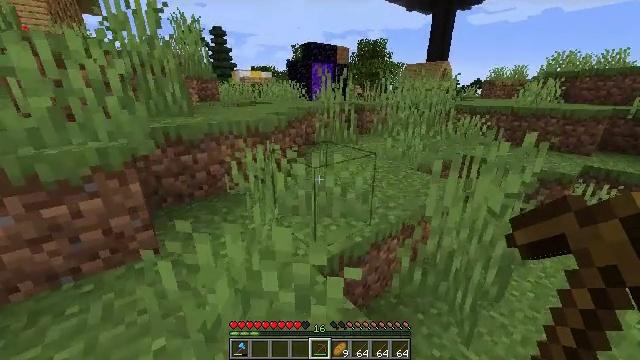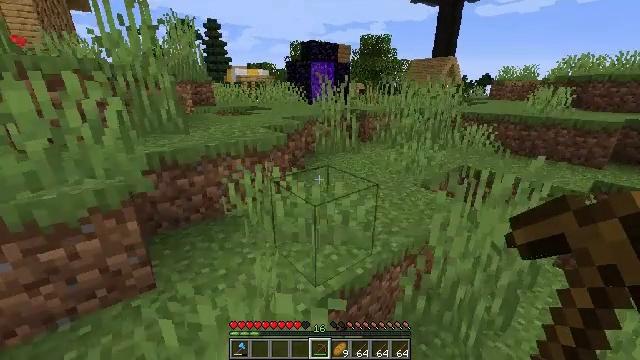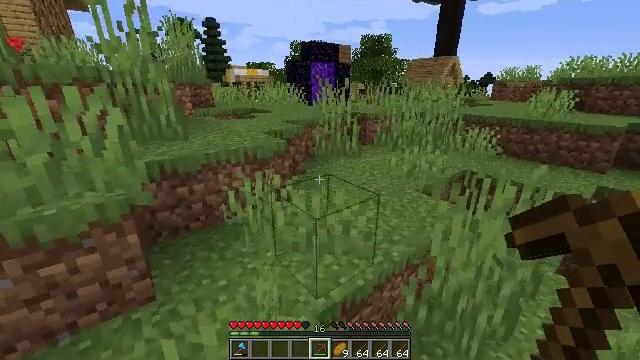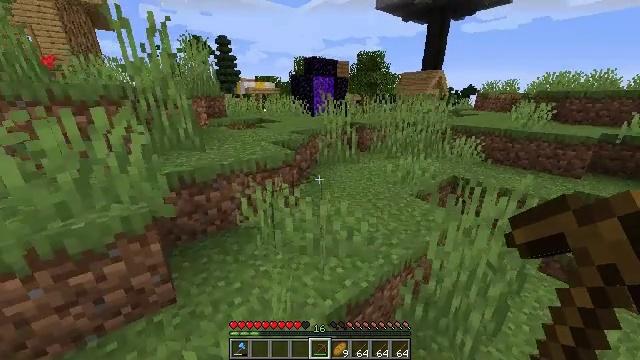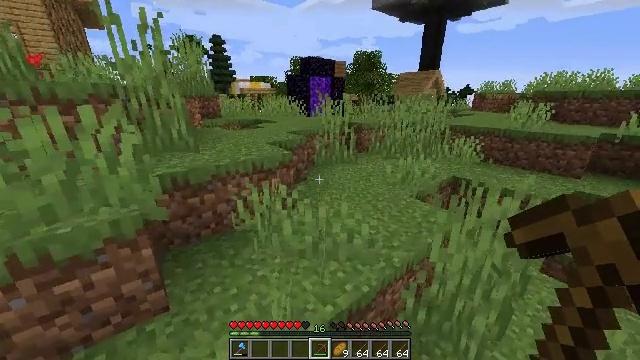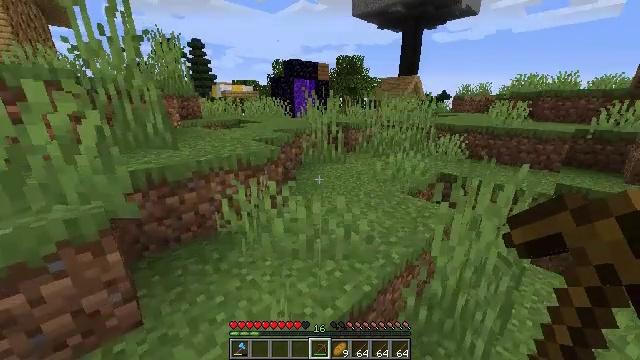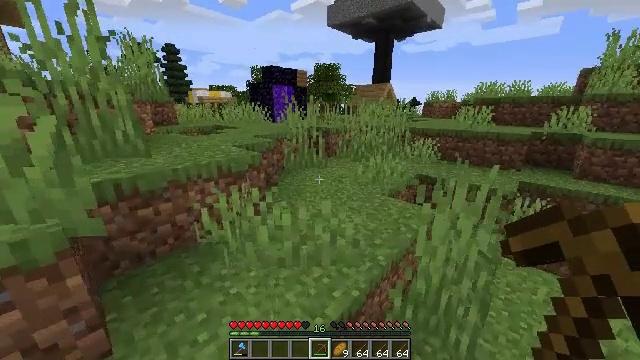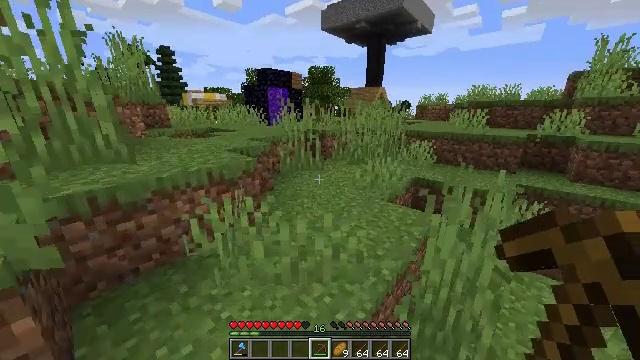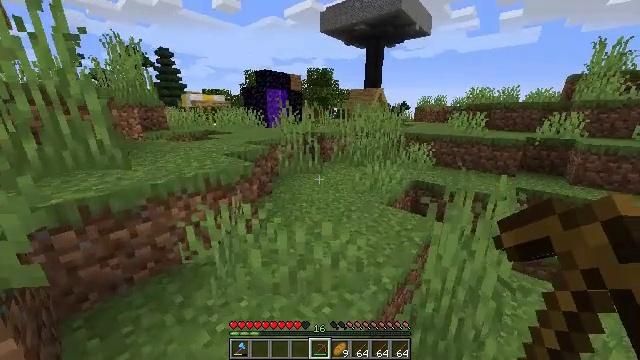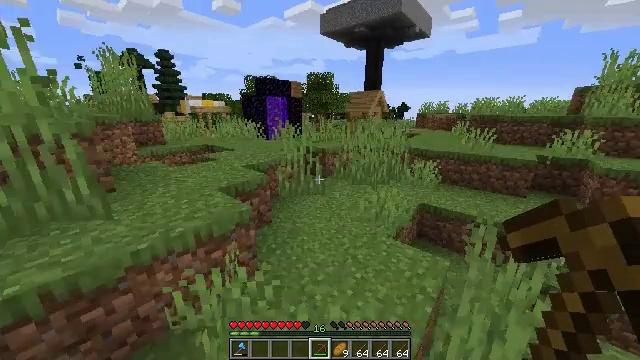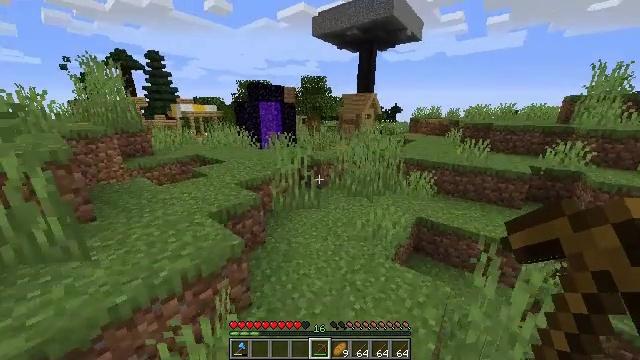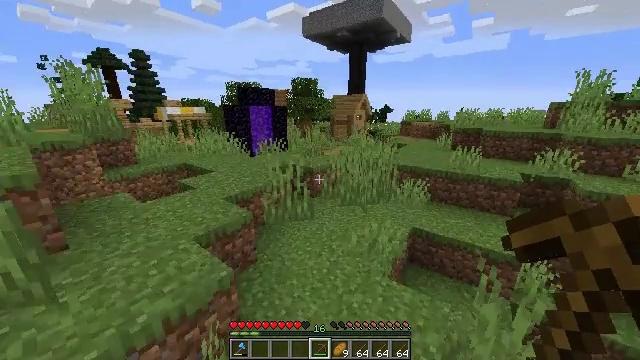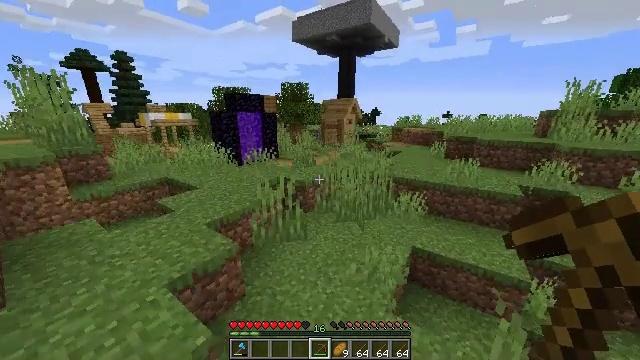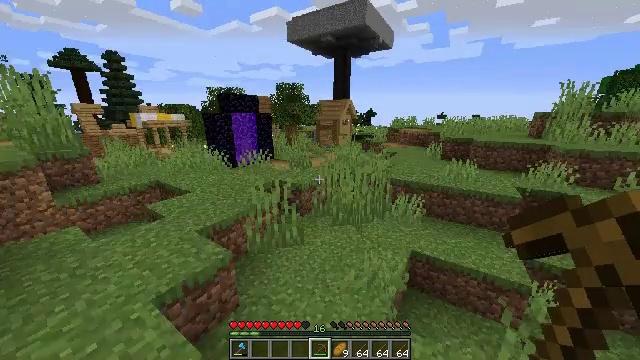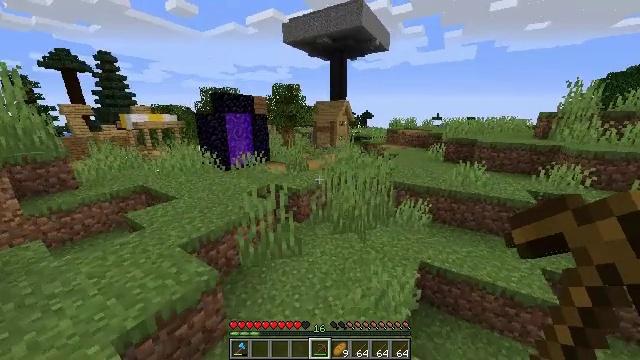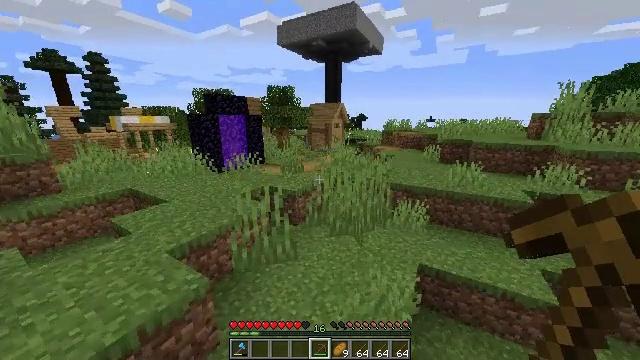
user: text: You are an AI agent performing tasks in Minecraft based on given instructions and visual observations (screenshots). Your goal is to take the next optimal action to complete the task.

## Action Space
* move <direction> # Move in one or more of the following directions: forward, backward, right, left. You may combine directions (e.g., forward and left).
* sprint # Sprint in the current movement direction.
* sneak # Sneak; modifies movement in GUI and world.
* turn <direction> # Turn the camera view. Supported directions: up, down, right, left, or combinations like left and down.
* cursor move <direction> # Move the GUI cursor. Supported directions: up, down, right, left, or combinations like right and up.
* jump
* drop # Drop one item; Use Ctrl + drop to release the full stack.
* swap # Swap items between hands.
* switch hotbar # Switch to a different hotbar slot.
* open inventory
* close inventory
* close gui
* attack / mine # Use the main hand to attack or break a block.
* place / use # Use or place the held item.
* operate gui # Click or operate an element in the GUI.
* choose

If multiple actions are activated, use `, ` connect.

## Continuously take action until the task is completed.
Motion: motion action
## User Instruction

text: Break the netherrack block.
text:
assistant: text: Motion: move forward and move left, sprint, jump
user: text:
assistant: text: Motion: move forward and move left, sprint, jump
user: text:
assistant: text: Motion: move forward and move left, sprint, jump
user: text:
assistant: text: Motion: move forward and move left, sprint, jump
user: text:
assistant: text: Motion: move forward, sprint, turn right and up, jump
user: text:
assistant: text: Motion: move forward, sprint, turn right and up, jump
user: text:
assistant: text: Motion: move forward, sprint, turn right, jump
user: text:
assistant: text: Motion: move forward, sprint, jump
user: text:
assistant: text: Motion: move forward, sprint, jump
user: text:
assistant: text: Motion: move forward, sprint, turn right, jump
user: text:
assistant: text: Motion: move forward, sprint, turn right, jump
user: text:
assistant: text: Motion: move forward, sprint, turn right, jump
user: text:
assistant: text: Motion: move forward, sprint, turn right, jump
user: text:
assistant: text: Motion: move forward, sprint, jump
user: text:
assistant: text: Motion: move forward, sprint, turn right, jump
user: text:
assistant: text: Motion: move forward, sprint
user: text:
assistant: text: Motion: move forward, sprint, turn right
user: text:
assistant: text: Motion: move forward, sprint
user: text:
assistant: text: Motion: move forward, sprint
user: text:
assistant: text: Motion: move forward, sprint
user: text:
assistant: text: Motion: move forward, sprint
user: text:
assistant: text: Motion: move forward, sprint, turn left
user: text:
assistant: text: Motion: move forward, sprint
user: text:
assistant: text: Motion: move forward, sprint
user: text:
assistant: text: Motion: move forward, sprint
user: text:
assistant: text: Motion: move forward, sprint
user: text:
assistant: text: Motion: move forward, sprint, jump
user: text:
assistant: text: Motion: move forward, sprint, jump
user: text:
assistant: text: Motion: move forward, sprint, jump
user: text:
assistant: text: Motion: move forward, sprint, jump